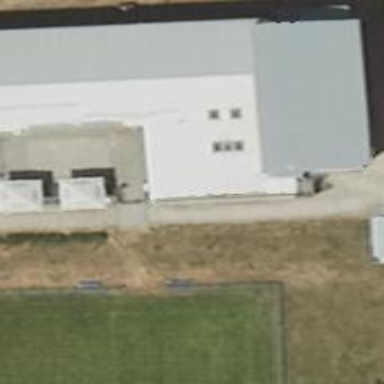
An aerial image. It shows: Sports centre building.